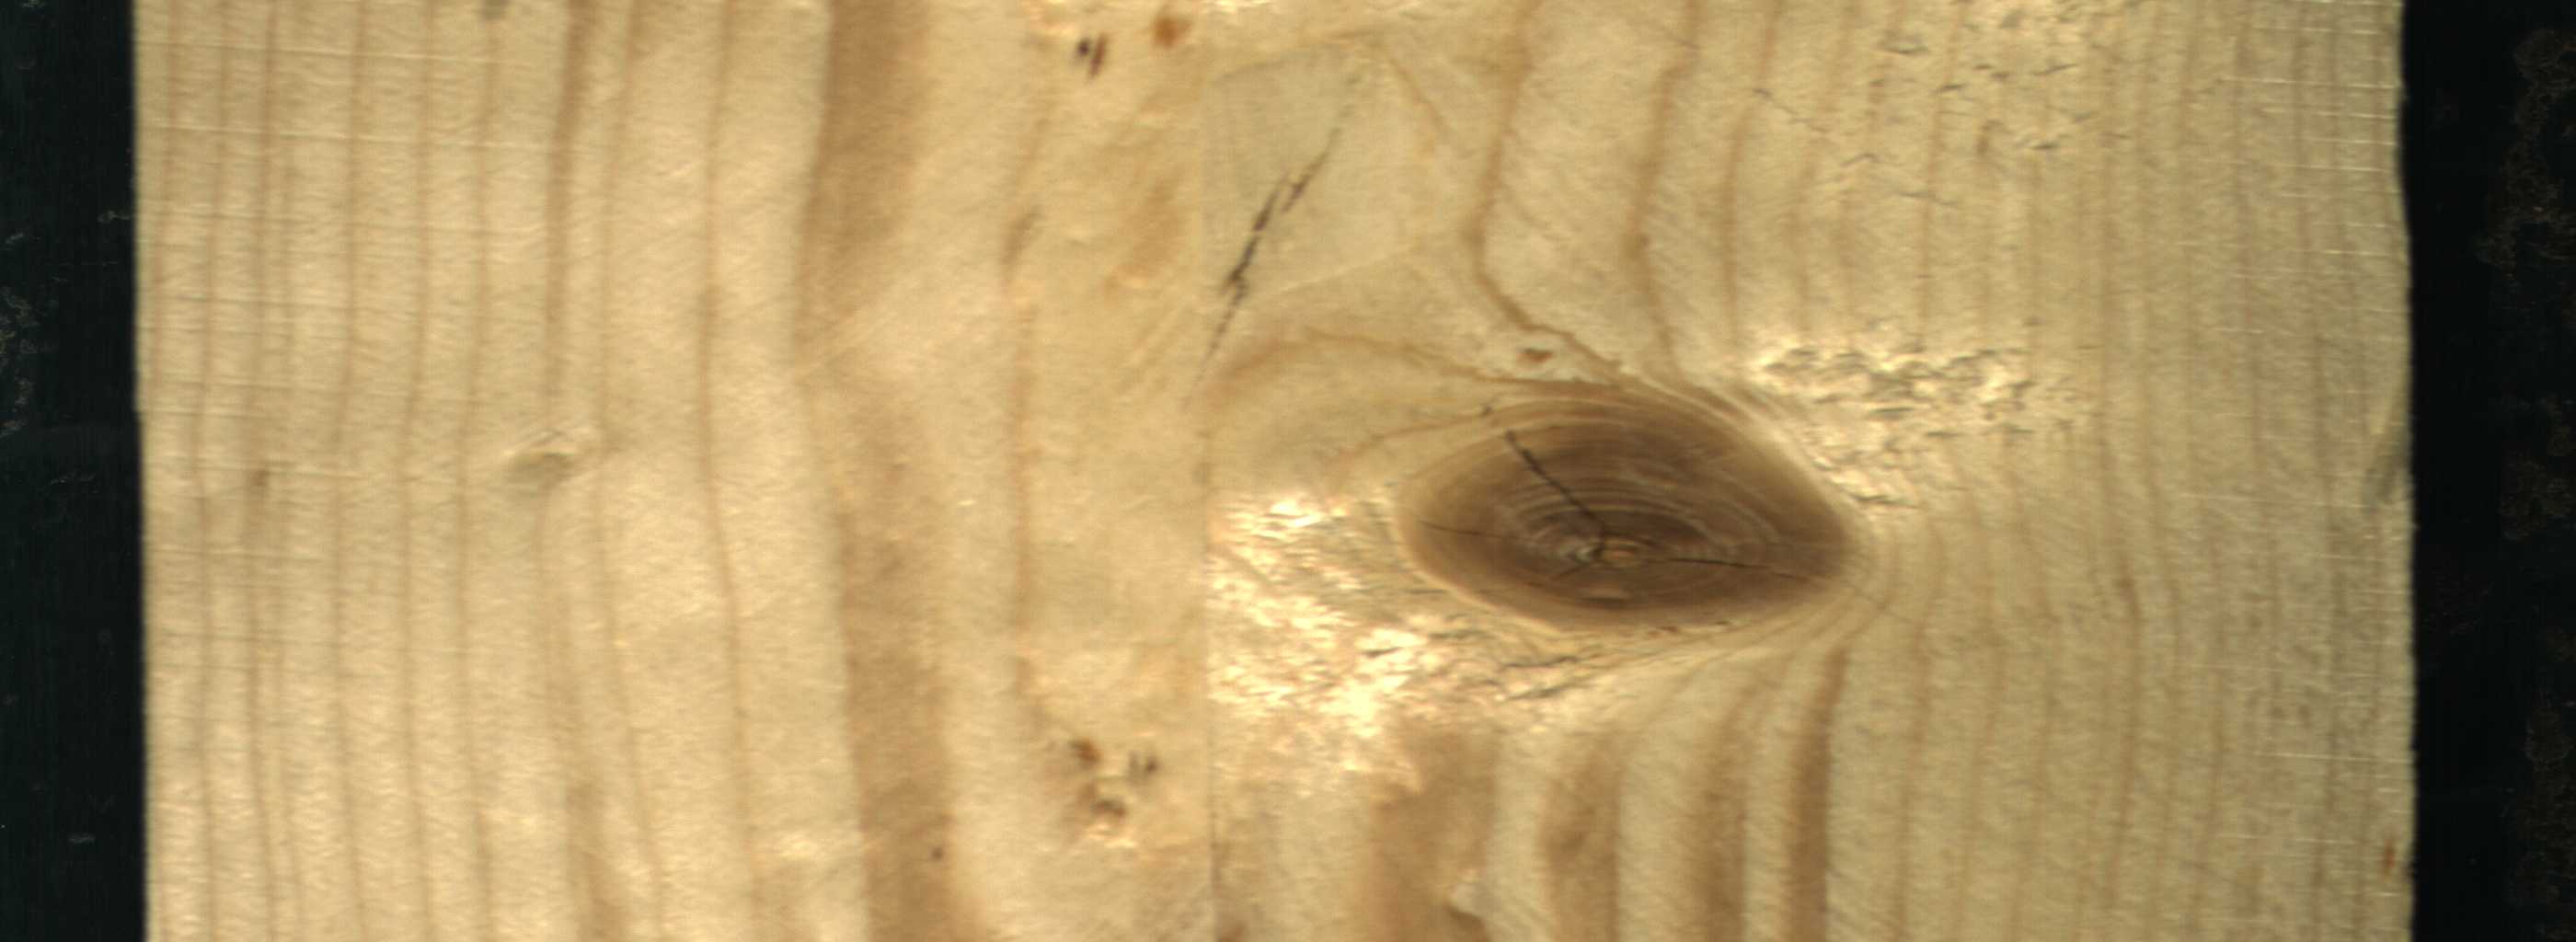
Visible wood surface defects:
Crack
knot_with_crack